Question: i want create Dynamic Slideshow in Jquery i'm Write this code
'''
var ctx = new DynamicSlideShowEntities();
var list = ctx.Pictures.ToList();
string bb = JsonConvert.SerializeObject(list);
context.Response.Write(bb);
'''
and js Code
'''
<script type="text/javascript">
$(function () {
$.ajax({
url: "Handler.ashx",
contentType: "application/json; charset=utf-8",
success: function (data) {
$.each(data, function (i, b) {
var str = '<img src="' + b.PicturePath + '" alt="' + b.PictureText + '"/>';
$("#featured").append(str);
});
},
dataType: "json"
});
$('#featured').orbit();
alert($("#featured img").length);
});
</script>
'''
but when run project no show any picture but when check code with firebug show this code

please help me. thanks all.
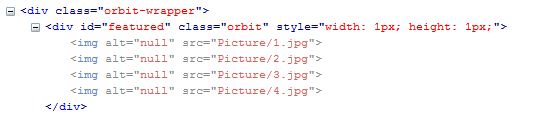
Answer: write this code
'''
<script type="text/javascript">
$(function () {
$.ajax({
url: "Handler.ashx",
contentType: "application/json; charset=utf-8",
success: function (data) {
$.each(data, function (i, b) {
var str = '<img src="' + b.PicturePath + '" alt="' + b.PictureText + '"/>';
$("#featured").append(str);
});
$('#featured').orbit();
},
dataType: "json"
});
alert($("#featured img").length);
});
</script>
'''